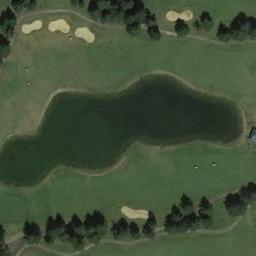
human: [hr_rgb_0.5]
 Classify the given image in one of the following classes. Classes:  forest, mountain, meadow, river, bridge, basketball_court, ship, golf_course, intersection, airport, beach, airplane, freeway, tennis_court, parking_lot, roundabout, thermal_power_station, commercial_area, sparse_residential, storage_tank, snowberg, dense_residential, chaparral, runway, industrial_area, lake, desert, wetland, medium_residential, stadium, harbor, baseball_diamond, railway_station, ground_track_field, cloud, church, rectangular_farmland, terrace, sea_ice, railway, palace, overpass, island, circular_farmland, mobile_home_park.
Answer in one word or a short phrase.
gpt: golf_course